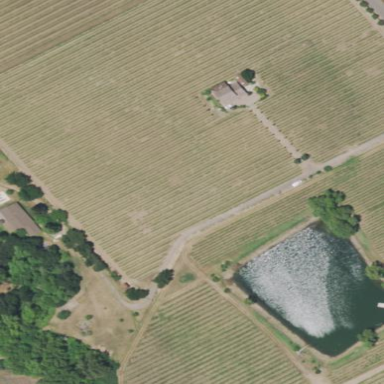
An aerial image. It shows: Vineyard where grapes are grown.